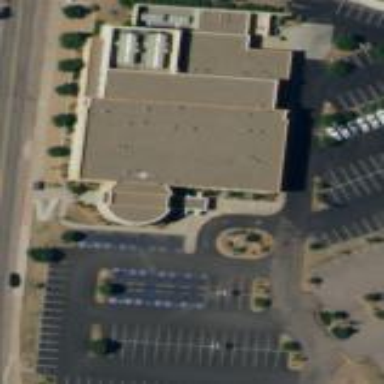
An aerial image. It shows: Building.